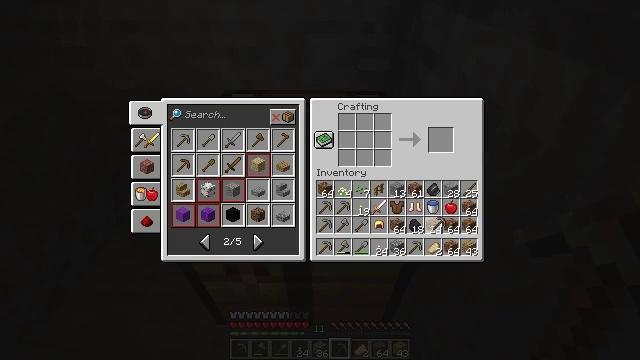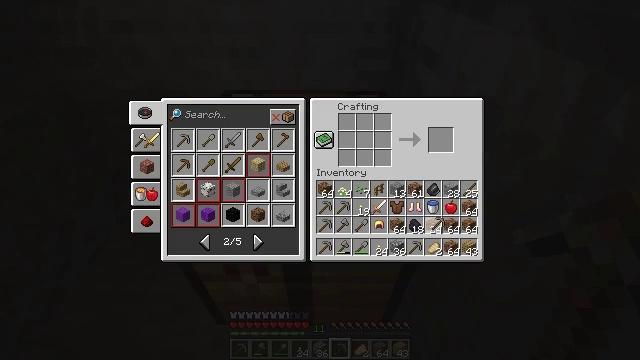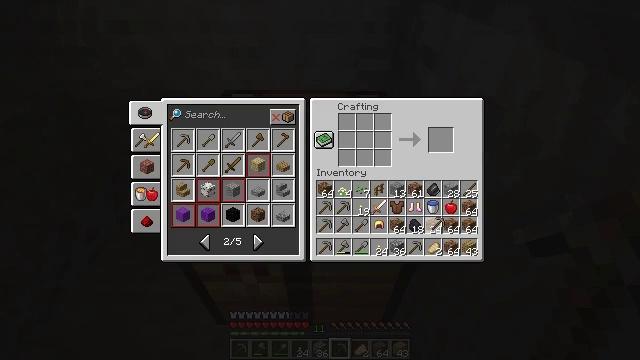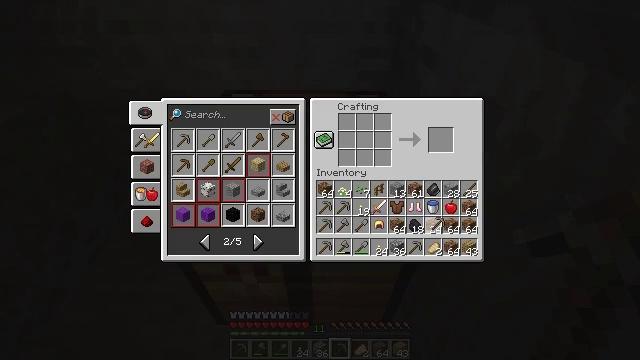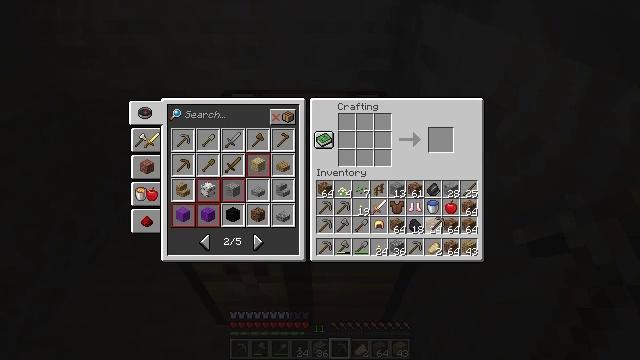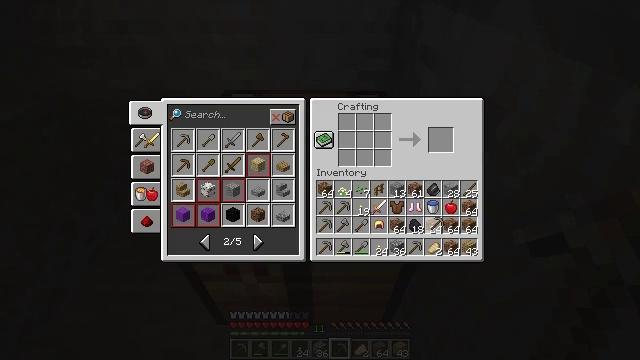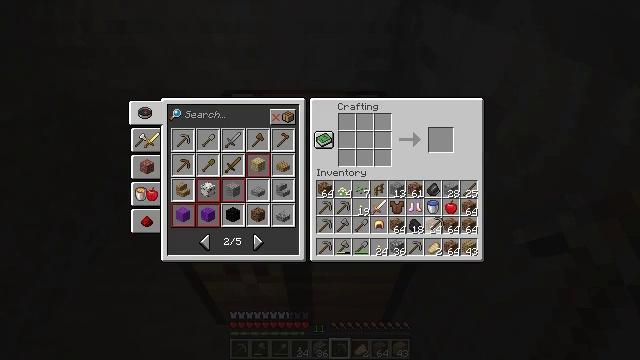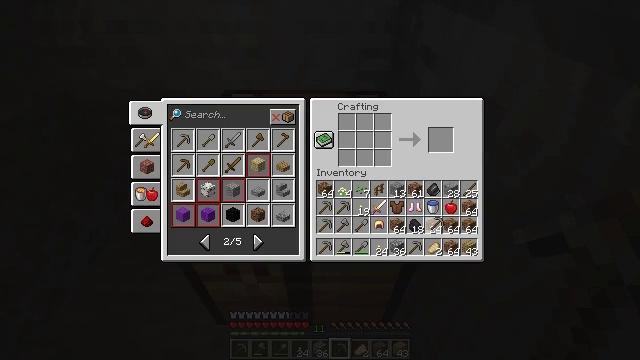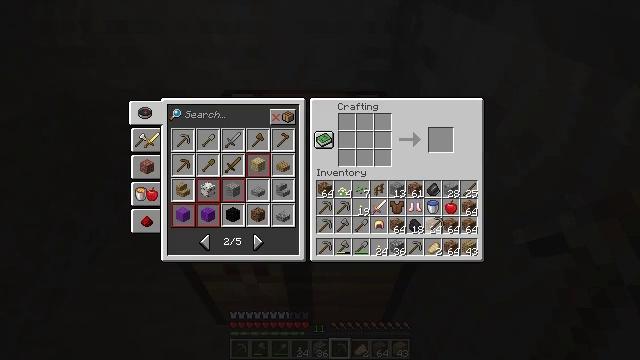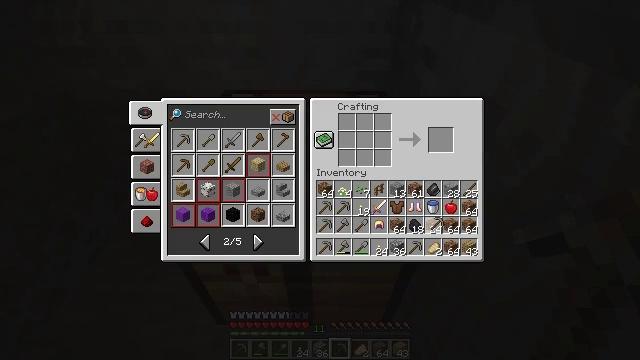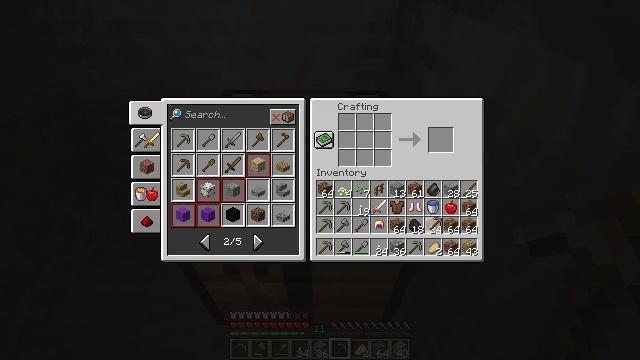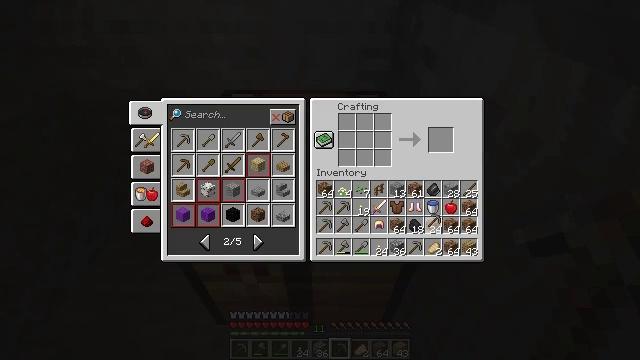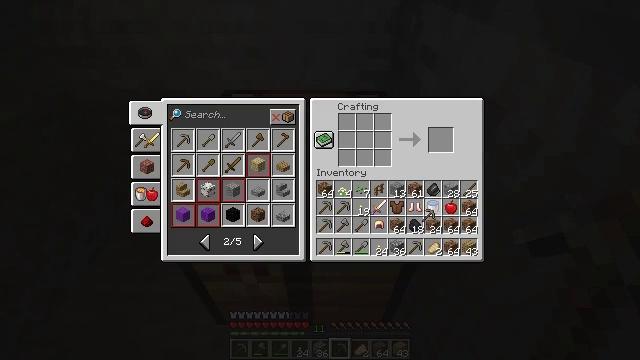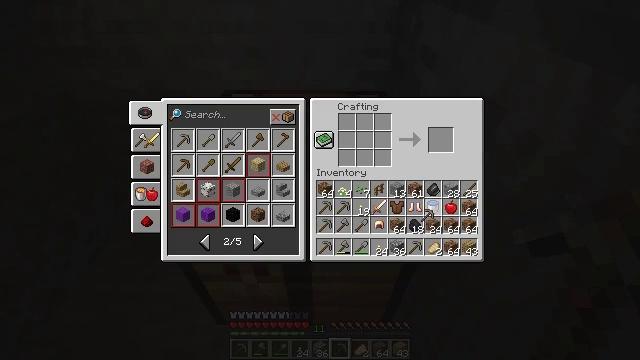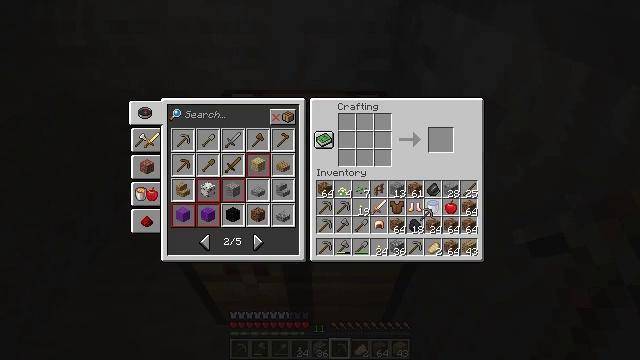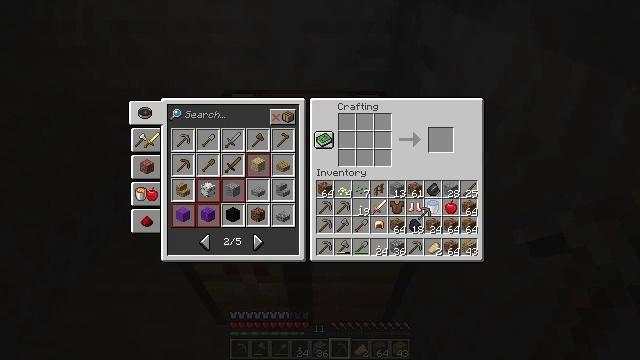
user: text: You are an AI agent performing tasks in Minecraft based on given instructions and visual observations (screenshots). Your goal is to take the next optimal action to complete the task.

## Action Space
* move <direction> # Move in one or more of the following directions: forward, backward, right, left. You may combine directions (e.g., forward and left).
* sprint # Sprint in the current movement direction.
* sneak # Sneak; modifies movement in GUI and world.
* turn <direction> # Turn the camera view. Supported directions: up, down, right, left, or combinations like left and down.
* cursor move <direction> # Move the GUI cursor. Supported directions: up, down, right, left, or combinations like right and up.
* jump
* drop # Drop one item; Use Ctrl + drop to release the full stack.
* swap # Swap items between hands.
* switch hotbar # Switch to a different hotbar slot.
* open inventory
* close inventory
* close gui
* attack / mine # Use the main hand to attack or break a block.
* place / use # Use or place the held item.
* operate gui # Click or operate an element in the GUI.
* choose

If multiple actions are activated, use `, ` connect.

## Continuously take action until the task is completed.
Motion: motion action
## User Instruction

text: Remove a dirt block from the inventory.
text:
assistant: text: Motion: no_op
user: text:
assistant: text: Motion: no_op
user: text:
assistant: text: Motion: no_op
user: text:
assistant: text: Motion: no_op
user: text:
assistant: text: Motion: no_op
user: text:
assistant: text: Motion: no_op
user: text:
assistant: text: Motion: no_op
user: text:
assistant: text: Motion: no_op
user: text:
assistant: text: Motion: no_op
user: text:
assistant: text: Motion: no_op
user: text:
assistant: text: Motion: no_op
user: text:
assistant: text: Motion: no_op
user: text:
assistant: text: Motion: no_op
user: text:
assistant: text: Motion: no_op
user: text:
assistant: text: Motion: no_op
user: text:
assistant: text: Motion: no_op
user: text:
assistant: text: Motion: no_op
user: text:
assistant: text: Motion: no_op
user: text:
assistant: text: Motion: no_op
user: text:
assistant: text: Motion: no_op
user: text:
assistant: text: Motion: no_op
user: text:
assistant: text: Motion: no_op
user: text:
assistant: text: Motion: no_op
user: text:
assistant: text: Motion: cursor move right
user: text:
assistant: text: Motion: no_op
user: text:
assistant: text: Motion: no_op
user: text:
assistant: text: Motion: no_op
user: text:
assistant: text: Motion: no_op
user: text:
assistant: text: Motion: no_op
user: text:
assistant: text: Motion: no_op